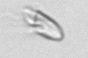
Label: Katodinium_or_Torodinium